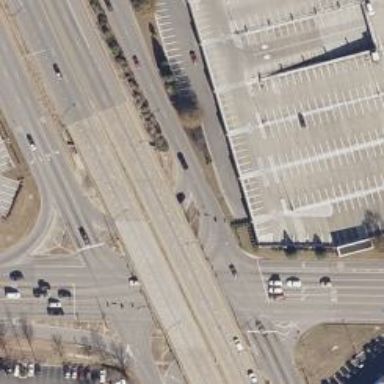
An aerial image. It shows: Secondary link road.